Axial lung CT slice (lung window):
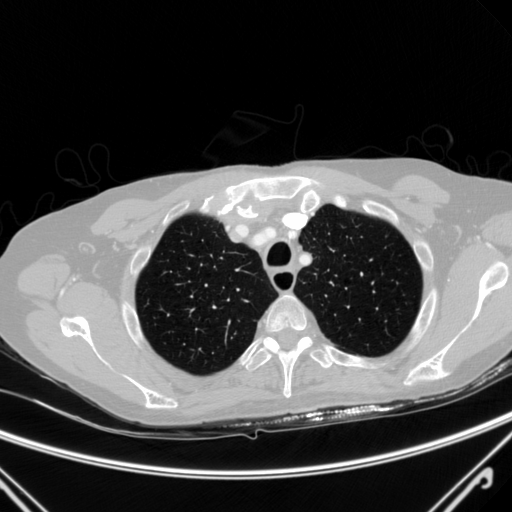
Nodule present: no